Platform: Mobile
Application: Chrome
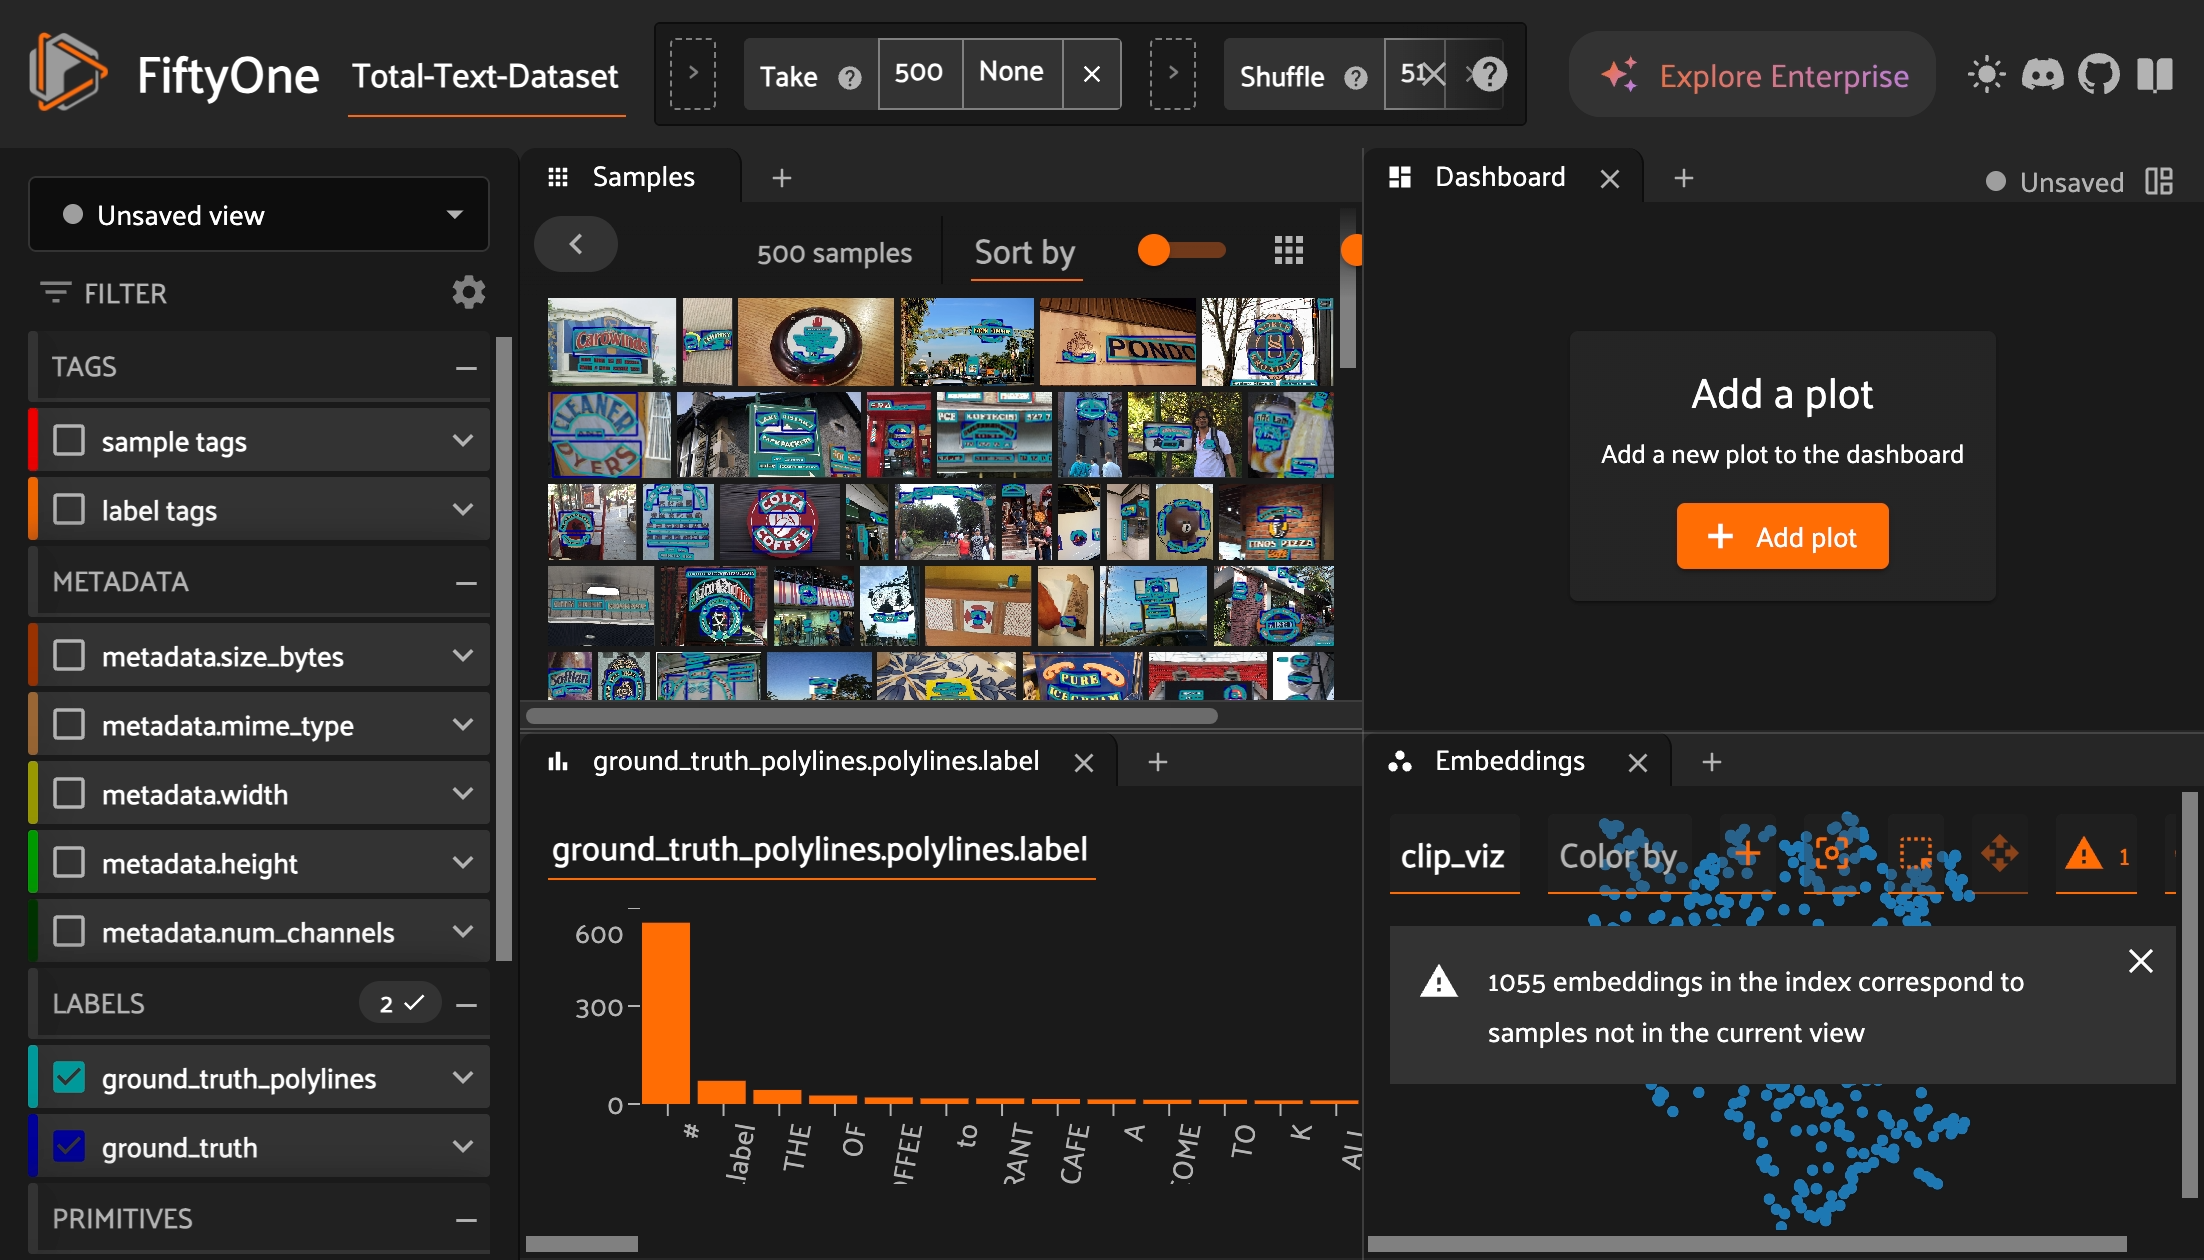
task_description: Find the view bar
action_type: hover
element_info: Menu Item

task_description: Locate the Dashboard panel in the current workspace
action_type: hover
element_info: Menu Item

task_description: Find the samples panel in the current workspace
action_type: hover
element_info: Menu Item

task_description: Locate the Histogram panel in the current workspace
action_type: hover
element_info: Menu Item

task_description: Locate the embeddings panel in the current workspace
action_type: hover
element_info: Menu Item

task_description: Where is the sidebar in the current workspace?
action_type: hover
element_info: Menu Item